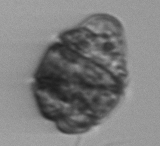
Label: Margalefidinium